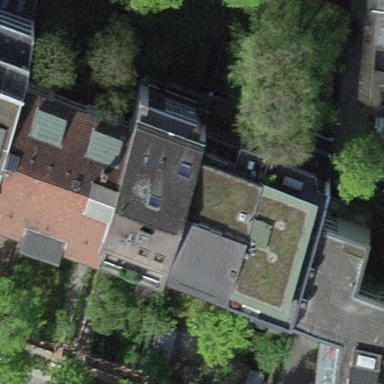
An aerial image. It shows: Apartments building with round-shaped roof.